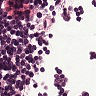
Metastatic tissue present: no